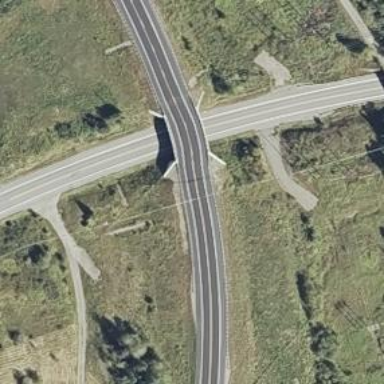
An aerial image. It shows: Trunk highway bridge.